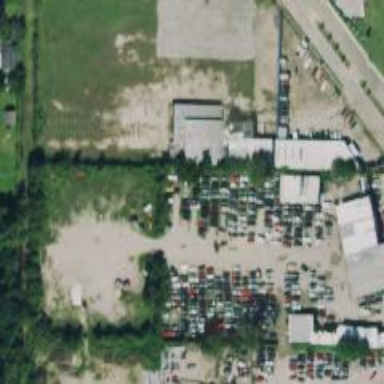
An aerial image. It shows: Industrial area designated as scrap yard.